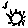
Label: sun